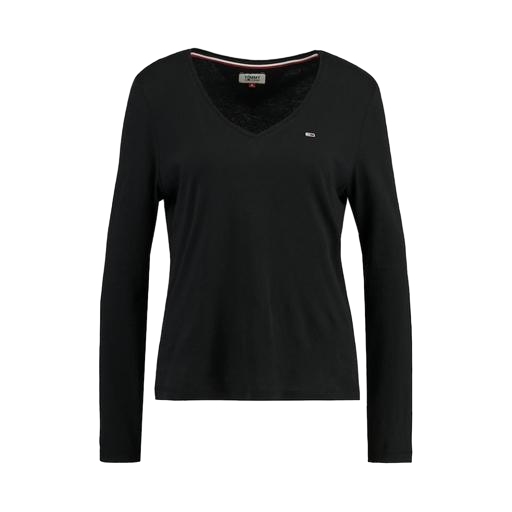
black women's long sleeve t-shirt, longsleeve t-shirt, long sleeve tee, white background